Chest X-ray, PA view. Patient: 63 years old, sex M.
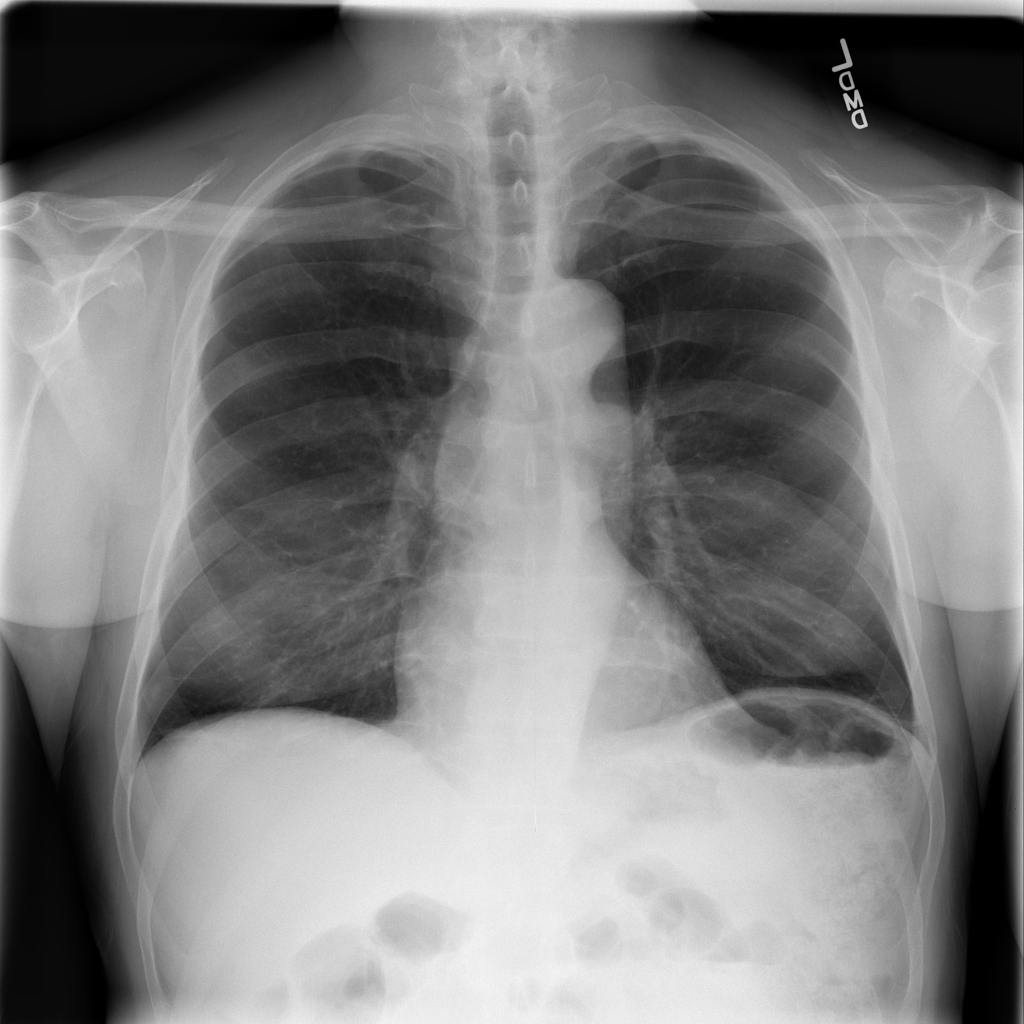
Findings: Atelectasis